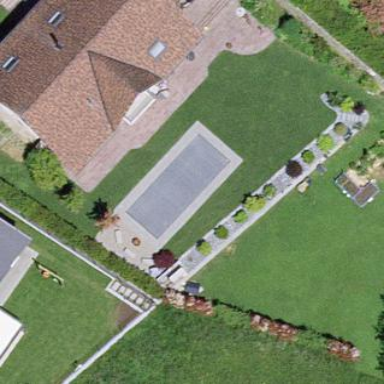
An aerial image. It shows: Swimming pool located in leisure land.